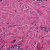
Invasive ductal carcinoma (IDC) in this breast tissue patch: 0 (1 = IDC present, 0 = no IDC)